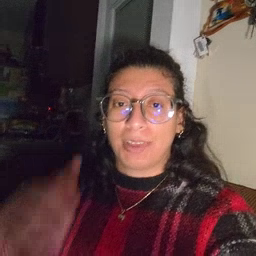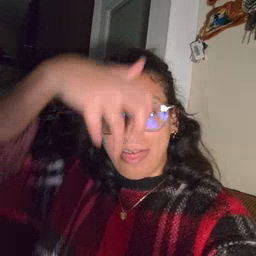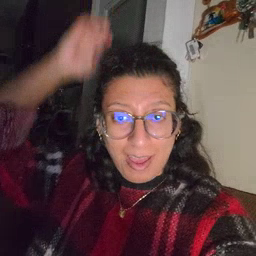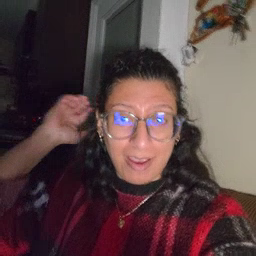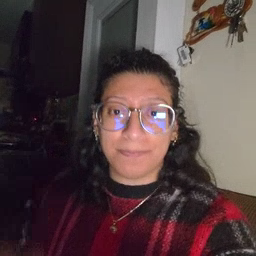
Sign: lion